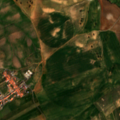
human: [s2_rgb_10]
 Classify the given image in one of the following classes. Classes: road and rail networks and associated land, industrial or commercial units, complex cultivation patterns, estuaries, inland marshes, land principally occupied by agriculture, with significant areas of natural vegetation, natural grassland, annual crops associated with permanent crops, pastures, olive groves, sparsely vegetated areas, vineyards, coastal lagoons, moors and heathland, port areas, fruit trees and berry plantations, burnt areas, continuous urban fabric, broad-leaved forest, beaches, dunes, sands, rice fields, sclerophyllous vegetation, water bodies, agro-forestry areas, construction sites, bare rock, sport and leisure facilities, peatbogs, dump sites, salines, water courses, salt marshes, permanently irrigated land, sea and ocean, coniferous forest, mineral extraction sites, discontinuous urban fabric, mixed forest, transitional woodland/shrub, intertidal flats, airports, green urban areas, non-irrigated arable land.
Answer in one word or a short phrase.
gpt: discontinuous urban fabric, non-irrigated arable land, olive groves, complex cultivation patterns